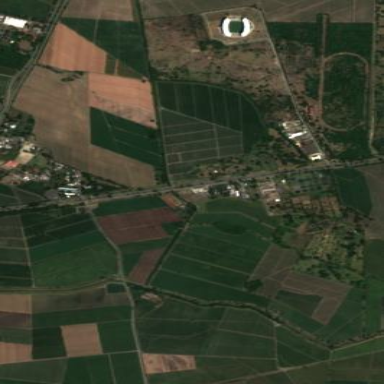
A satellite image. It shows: Farmland used for producing sugar cane.